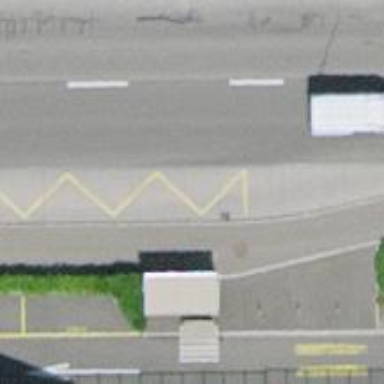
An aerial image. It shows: Platform for public transport. The platform is located by the road.